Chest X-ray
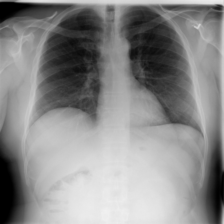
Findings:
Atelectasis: negative
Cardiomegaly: negative
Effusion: negative
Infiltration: positive
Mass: negative
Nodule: negative
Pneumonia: negative
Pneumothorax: negative
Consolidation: negative
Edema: negative
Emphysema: negative
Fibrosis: negative
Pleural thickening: negative
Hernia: negative